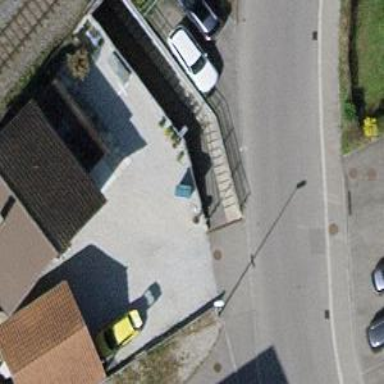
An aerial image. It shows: Set of steps on the road with adjacent ramp.